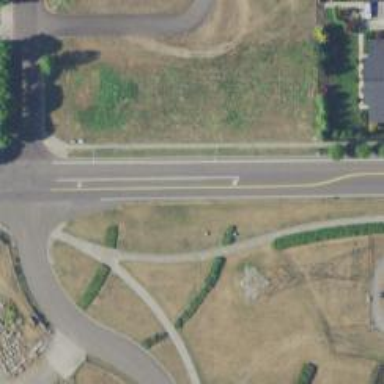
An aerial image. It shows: Secondary road with sidewalk on the left.